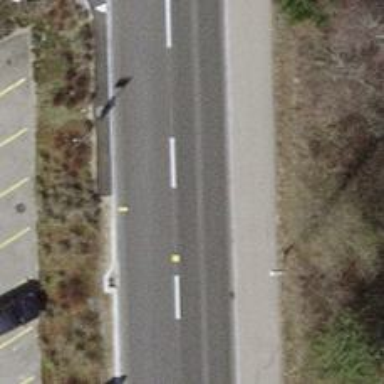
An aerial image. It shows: Tertiary road with asphalt surface including cycle lane.